Field crop: tomato
Growth stage: 2
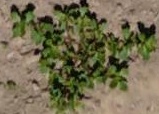
Species: portulaca